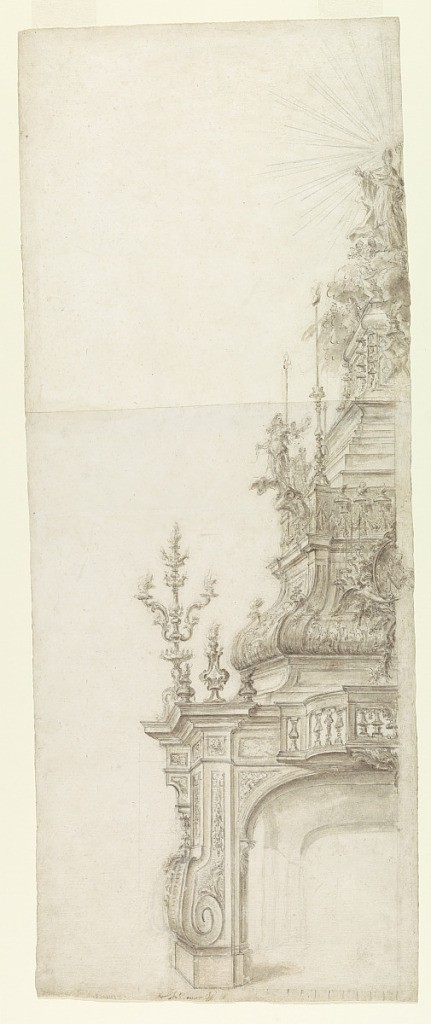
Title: Design for a Bishop's Catafalque
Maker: Domenico Antonio Vaccaro, Italian, 1678–1745
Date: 1710–40
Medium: Black chalk, pen and brown ink, brush and wash on two pieces of paper
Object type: Drawing
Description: Architectural drawing. Only the left half of the tower visible. The tower consists of an oblong room with a balcony (in the middle of the entablature), a high candelabrum with lamps and three lamps of small sizes in left corner.  The plan of the tower is hexagonal.  In front of its first section above, the dado is shown, an ovoid medallion with a half length portrait of a female saint carried by an angel.  Rows of candle brackets flank it.  The next section shows at the front a row of lamps which are connected by festoons, with the one at the front at left holding a thread.  The statues are flanked by candelabra with burning candles.  The next section consists of steps and a pedestal with rows of lamps at the corners and two angels raising a sensor at the front.  A bishop stands above upon clouds containing many angels.  A glory of light surrounds him.  Below is a scale.